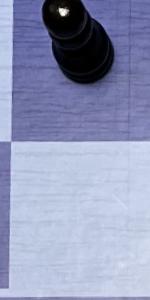
Label: Empty